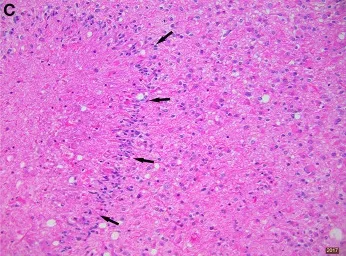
Histopathological analysis of excised brain tumor tissue. (C) Section showing necrosis and palisading of astrocytic tumor cells around the necrotic area (arrows). Tissue taken from 2017 biopsy, H&E stain 200x.
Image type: pathology (h&e)